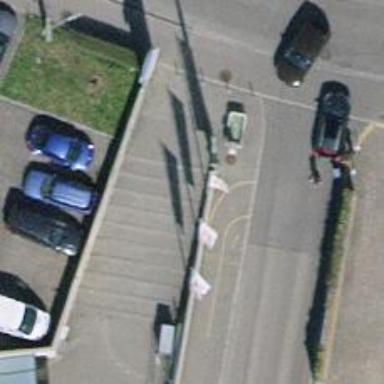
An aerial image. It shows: Flagpole used for advertising purposes.